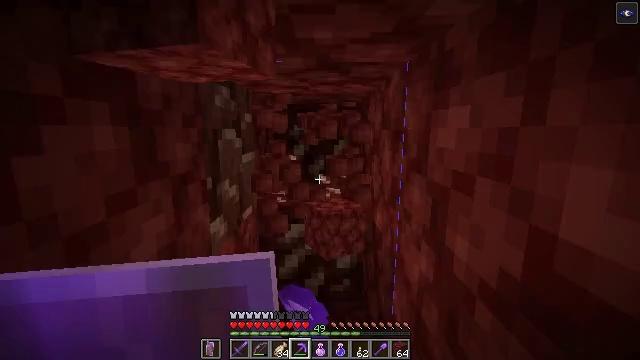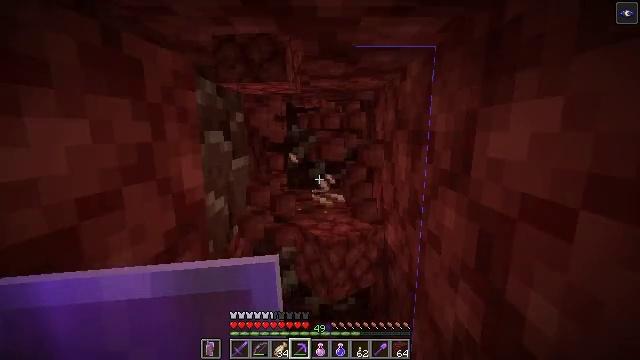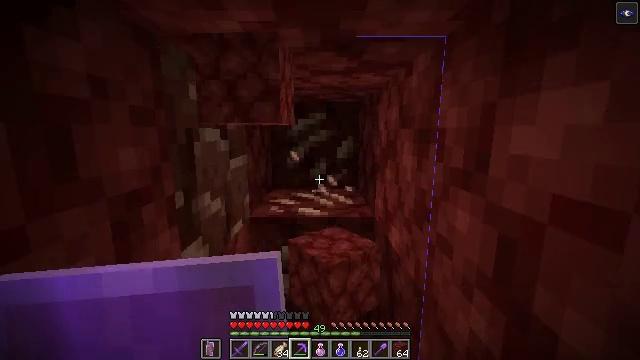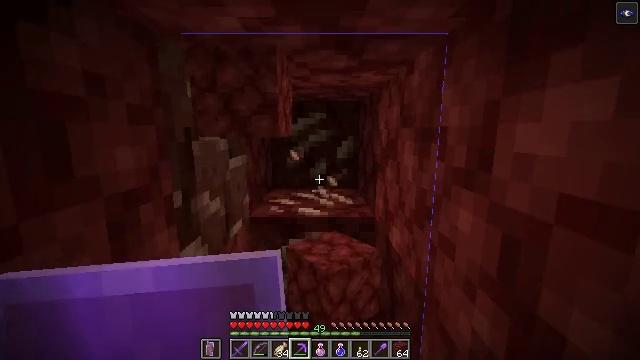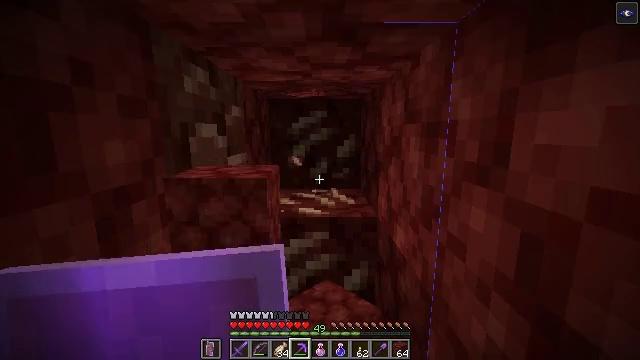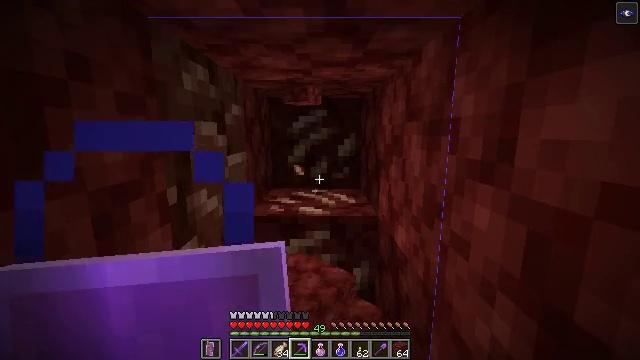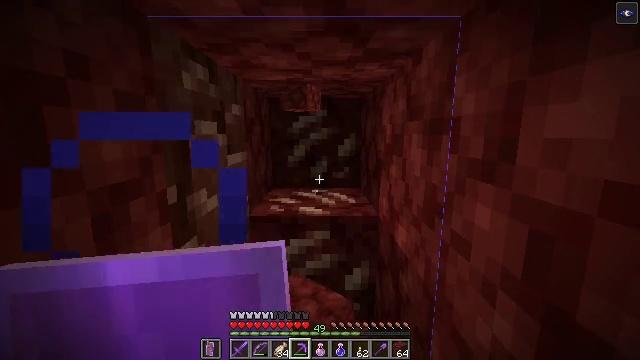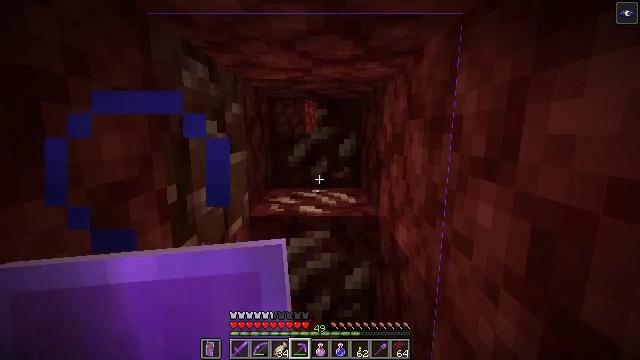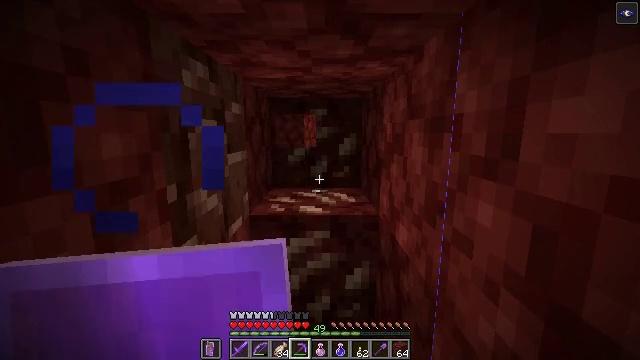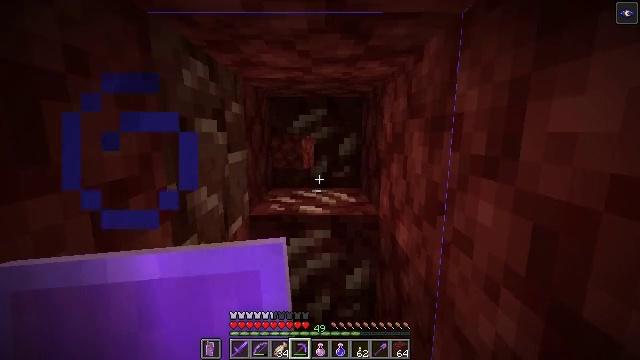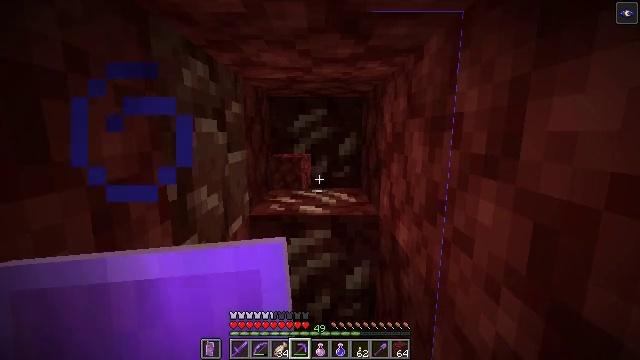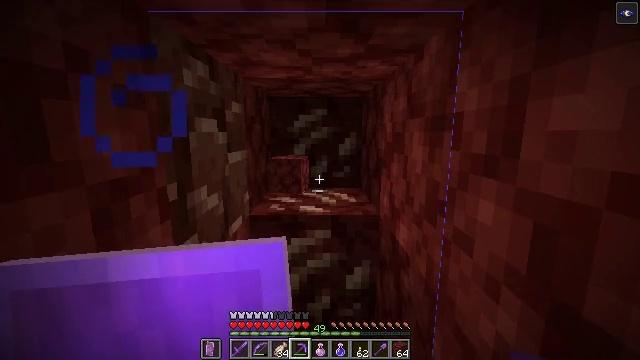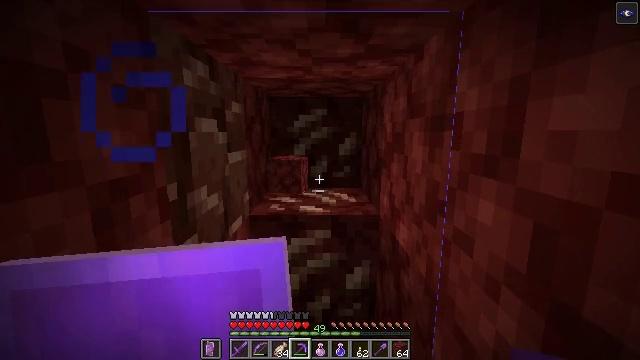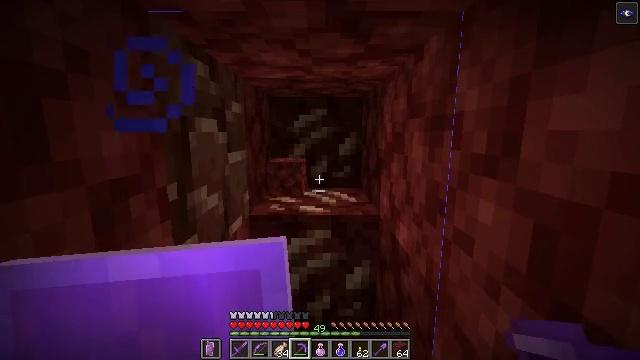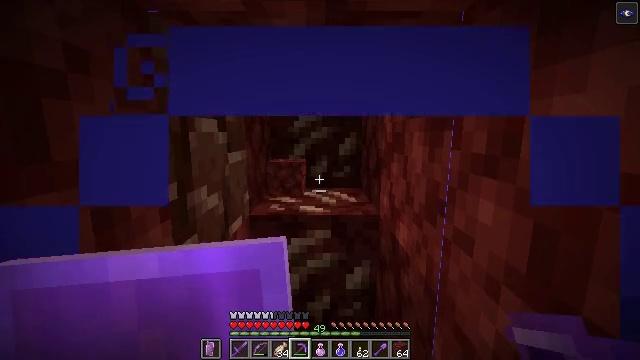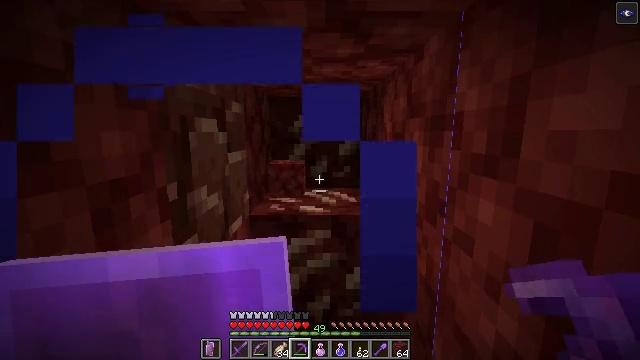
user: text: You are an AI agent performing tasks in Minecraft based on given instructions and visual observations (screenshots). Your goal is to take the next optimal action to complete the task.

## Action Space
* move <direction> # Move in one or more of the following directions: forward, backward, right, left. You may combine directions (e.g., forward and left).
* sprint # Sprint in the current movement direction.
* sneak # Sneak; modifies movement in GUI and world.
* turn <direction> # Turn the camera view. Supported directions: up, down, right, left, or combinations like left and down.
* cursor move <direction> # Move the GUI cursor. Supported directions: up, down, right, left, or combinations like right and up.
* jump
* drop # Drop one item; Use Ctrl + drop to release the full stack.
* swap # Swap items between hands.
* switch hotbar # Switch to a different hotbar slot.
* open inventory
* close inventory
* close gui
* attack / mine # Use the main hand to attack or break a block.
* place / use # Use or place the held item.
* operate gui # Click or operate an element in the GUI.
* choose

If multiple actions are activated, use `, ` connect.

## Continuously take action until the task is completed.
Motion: motion action
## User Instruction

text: Gather nether quartz ore with a pickaxe.
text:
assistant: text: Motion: no_op
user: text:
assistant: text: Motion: no_op
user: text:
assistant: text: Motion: no_op
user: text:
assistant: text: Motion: no_op
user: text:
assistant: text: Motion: no_op
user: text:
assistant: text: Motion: no_op
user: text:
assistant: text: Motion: no_op
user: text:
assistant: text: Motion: no_op
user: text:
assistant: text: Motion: no_op
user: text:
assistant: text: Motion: no_op
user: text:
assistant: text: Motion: no_op
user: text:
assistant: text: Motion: no_op
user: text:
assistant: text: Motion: no_op
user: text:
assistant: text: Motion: no_op
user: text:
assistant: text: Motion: no_op
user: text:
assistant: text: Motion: no_op
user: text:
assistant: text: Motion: no_op
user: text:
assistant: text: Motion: no_op
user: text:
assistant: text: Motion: no_op
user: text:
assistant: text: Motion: no_op
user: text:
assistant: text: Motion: no_op
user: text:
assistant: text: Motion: turn left and down
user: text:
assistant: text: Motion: turn left and down
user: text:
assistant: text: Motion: move right, turn left
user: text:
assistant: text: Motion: move right, turn left and down
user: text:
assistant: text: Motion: move right
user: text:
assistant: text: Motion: no_op
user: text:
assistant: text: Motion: no_op
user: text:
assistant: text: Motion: no_op
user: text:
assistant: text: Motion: no_op